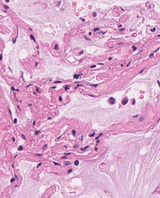
Tumor epithelial tissue: no
Tumor-associated stroma tissue: no
Normal tissue: yes